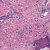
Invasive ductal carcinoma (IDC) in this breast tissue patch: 0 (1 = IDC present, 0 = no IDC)